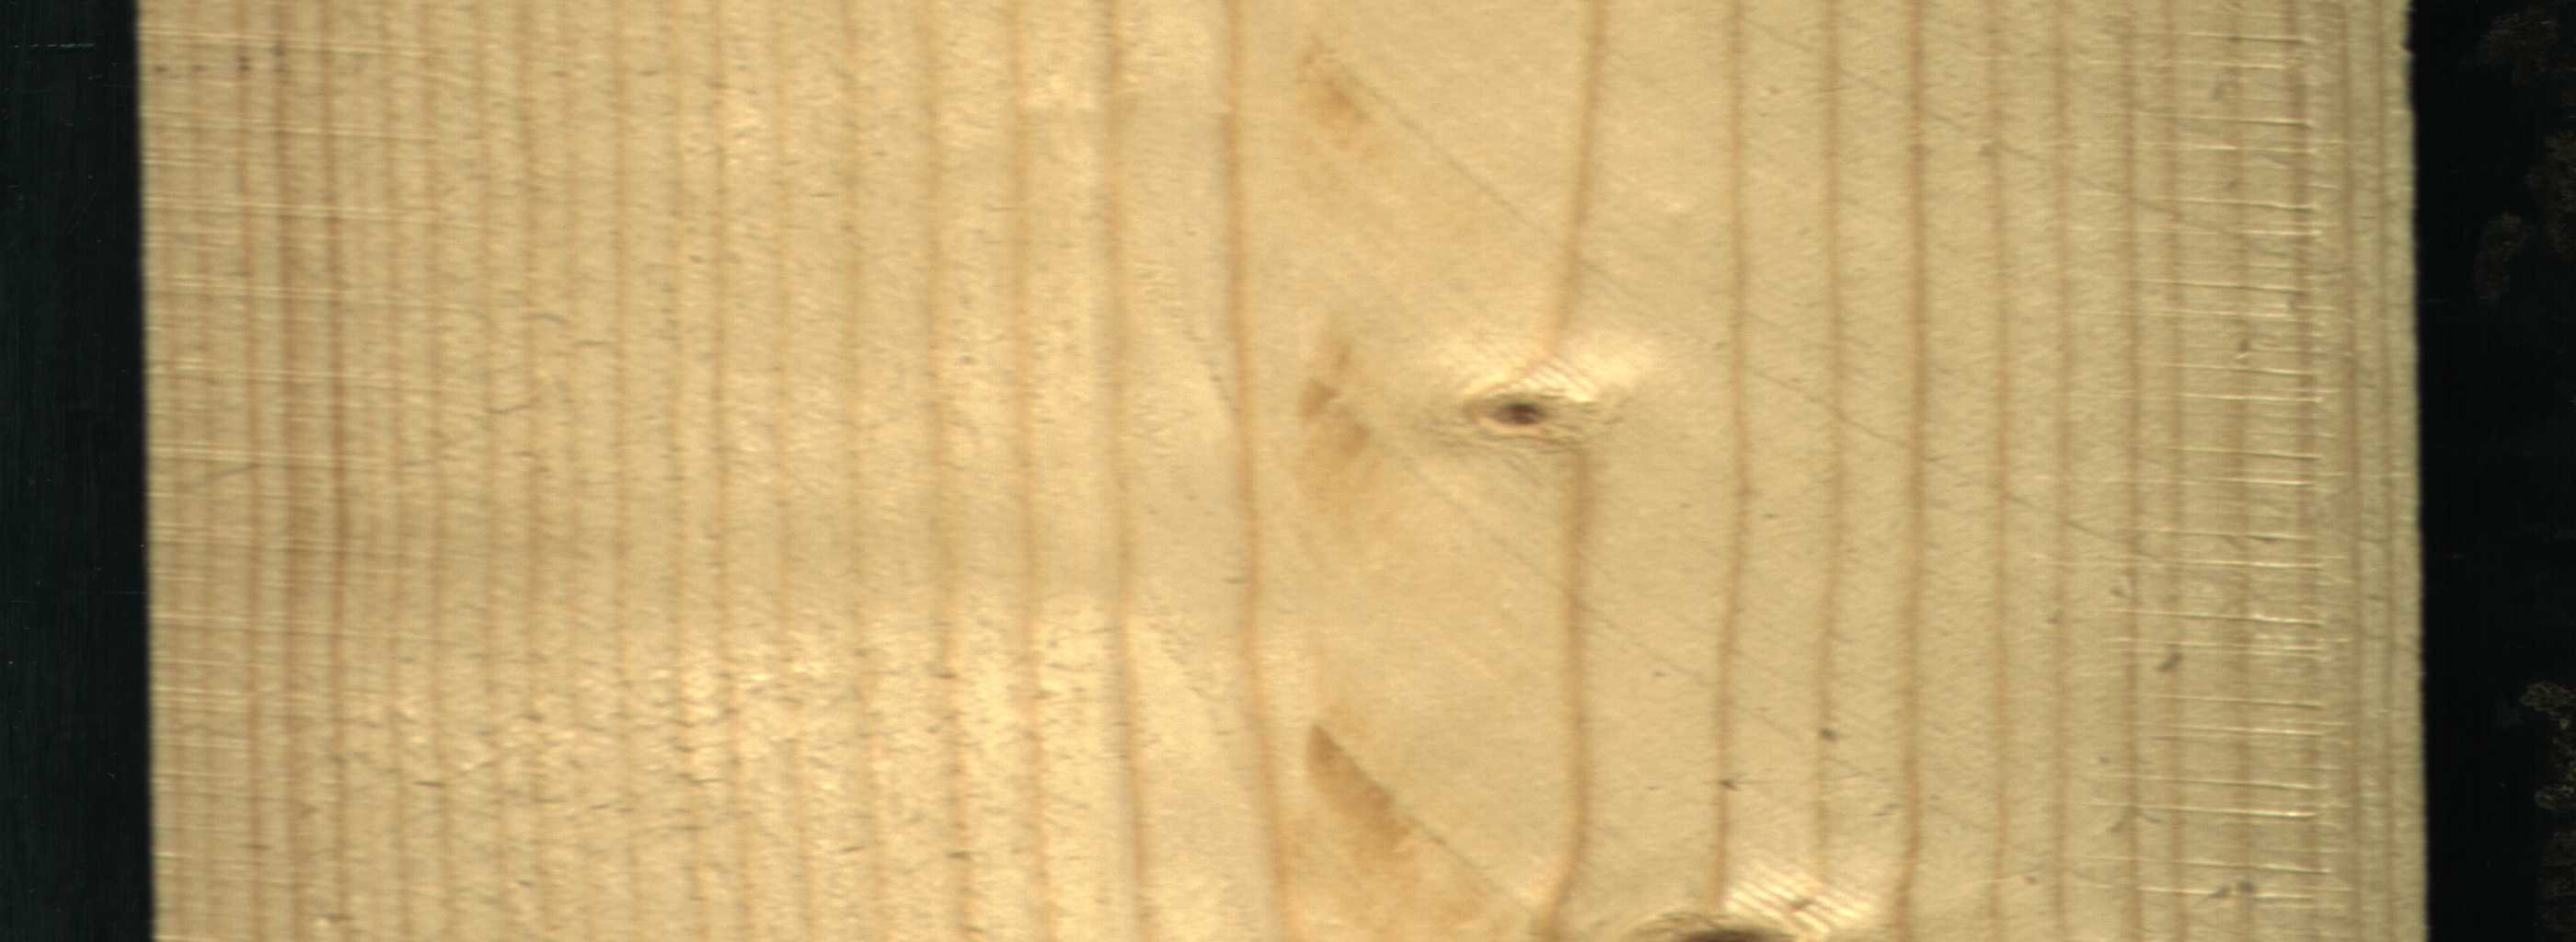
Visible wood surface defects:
Live_Knot
Live_Knot